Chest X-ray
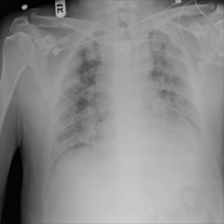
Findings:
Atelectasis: negative
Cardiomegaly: negative
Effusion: negative
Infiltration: negative
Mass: negative
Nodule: negative
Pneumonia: negative
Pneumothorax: negative
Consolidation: negative
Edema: negative
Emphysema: negative
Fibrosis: negative
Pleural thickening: negative
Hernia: negative